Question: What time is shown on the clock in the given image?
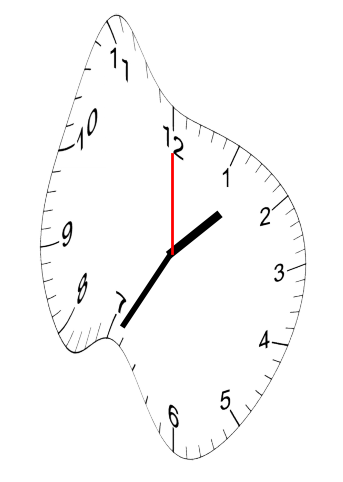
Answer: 01:35:00